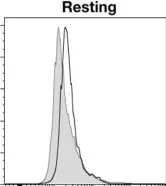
Clinical record of the patient with CGD. (C) DHR of granulocytes in resting or activated states from the patient (Black Line) and a healthy donor (Solid Gray).
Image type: pathology (immunostaining)